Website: apple
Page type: customer-info-address
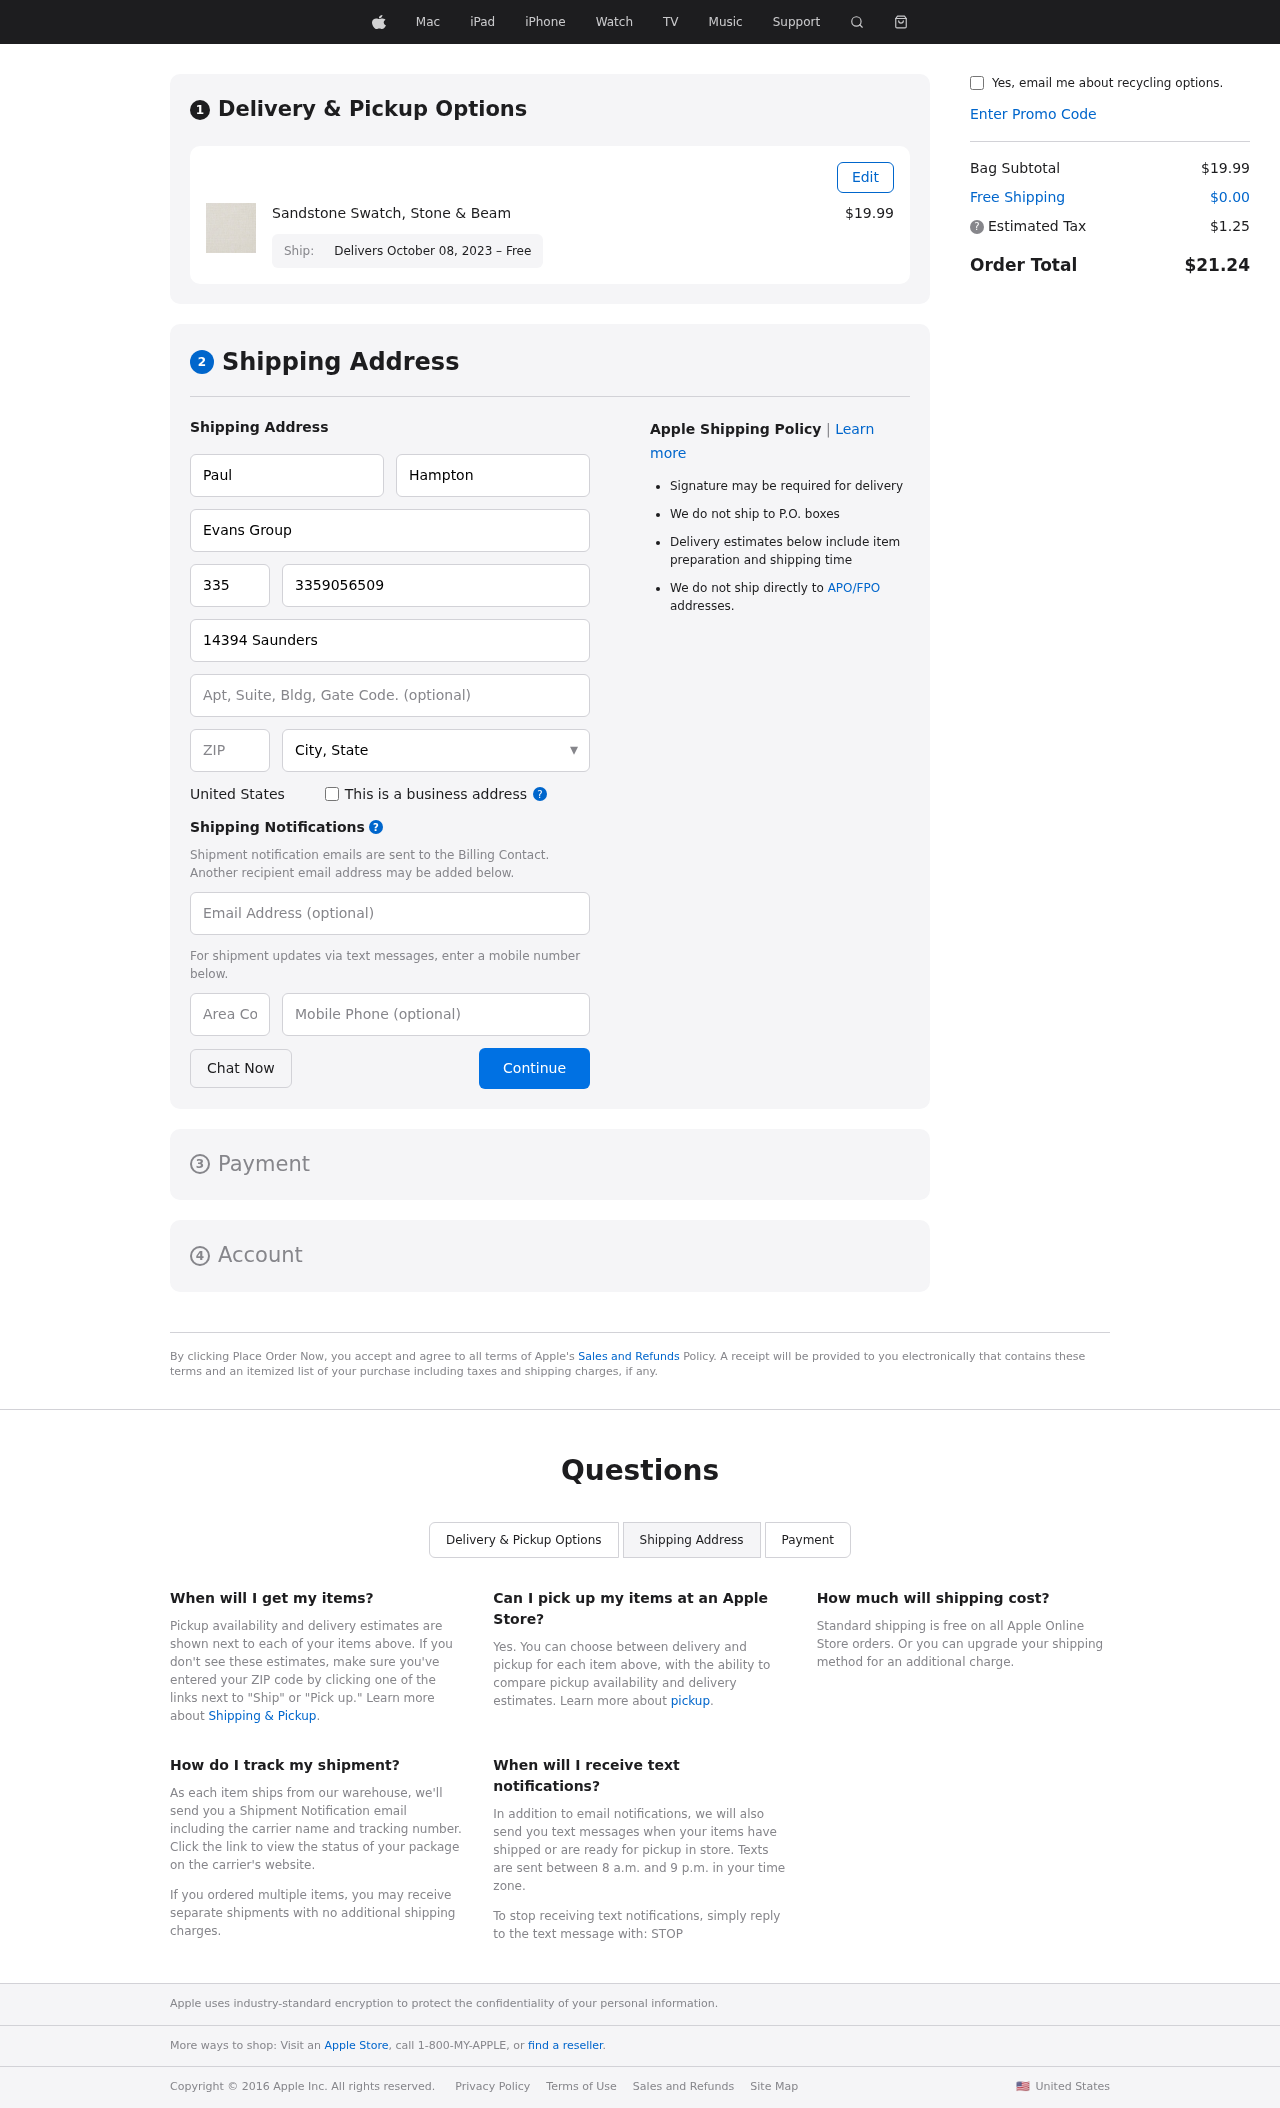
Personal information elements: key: PII_CITY_STATE
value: Casechester, NY
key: PII_COMPANY
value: Evans Group
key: PII_COUNTRY
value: United States
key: PII_EMAIL
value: phampton@yahoo.com
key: PII_FIRSTNAME
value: Paul
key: PII_LASTNAME
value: Hampton
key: PII_PHONE
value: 3359056509
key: PII_PHONE_AREA
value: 335
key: PII_POSTCODE
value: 38084
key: PII_STREET
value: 14394 Saunders Glens
Product elements: key: PRODUCT1_NAME
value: Sandstone Swatch, Stone & Beam
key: PRODUCT1_PRICE
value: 19.99
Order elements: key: ORDER_DELIVERY_DATE
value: Delivers October 08, 2023 – Free
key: ORDER_SUBTOTAL
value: $19.99
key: ORDER_SHIPPING_COST
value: $0.00
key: ORDER_TAX
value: $1.25
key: ORDER_TOTAL
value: $21.24